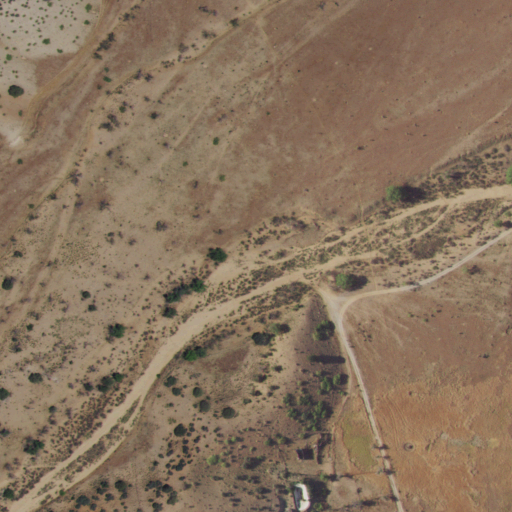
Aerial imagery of valley in New Mexico named Silver Dale Canyon containing shrub, grassland, and open development